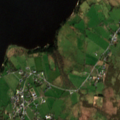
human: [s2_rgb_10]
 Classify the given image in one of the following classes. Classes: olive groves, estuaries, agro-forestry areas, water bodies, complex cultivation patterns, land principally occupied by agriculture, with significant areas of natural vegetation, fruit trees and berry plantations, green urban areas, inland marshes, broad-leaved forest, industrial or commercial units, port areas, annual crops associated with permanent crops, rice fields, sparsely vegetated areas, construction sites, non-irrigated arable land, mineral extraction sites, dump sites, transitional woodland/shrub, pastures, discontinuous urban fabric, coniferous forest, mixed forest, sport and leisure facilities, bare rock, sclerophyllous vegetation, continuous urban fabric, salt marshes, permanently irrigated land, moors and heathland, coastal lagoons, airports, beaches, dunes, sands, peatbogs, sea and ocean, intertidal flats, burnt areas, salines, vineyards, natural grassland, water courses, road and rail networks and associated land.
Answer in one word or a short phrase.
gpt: discontinuous urban fabric, pastures, moors and heathland, water bodies